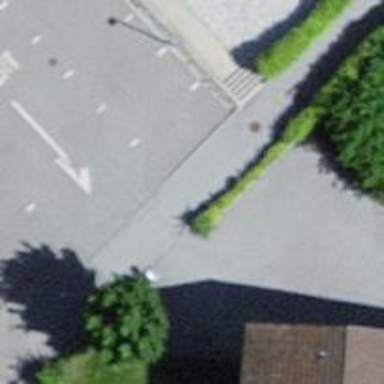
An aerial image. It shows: Asphalt service road.